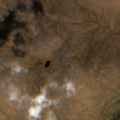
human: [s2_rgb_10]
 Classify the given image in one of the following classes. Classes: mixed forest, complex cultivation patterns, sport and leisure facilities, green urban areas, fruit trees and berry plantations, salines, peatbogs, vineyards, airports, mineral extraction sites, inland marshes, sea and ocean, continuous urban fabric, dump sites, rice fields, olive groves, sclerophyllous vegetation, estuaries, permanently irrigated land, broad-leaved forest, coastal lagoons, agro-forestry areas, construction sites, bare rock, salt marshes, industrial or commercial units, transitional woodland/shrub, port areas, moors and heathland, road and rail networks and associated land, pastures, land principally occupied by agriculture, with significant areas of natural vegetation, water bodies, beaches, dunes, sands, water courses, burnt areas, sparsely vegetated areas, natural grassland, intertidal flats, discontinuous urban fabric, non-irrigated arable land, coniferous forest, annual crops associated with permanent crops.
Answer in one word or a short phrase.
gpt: natural grassland, sparsely vegetated areas, peatbogs